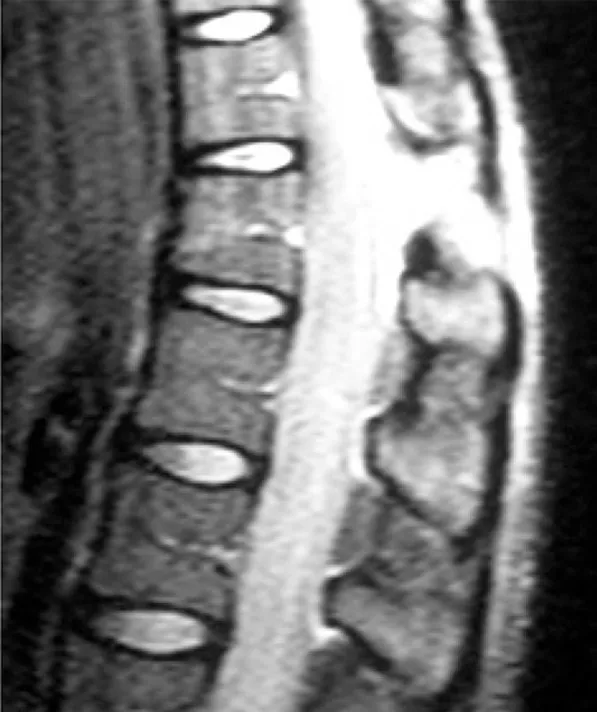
Magnetic resonance imaing showing complete rupture of posterior ligaments (supra and interspinous) between T11 and T12.
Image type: radiology (mri)